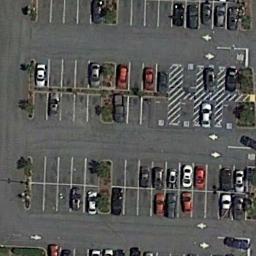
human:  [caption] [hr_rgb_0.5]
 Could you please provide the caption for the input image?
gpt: Many cars of different styles and colors are on the parking lot .

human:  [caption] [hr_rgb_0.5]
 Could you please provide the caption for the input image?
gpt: More than a half of the cars in the parking lot are black .

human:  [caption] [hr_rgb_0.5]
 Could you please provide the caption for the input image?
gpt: The parking lot has some parked cars of different colors .

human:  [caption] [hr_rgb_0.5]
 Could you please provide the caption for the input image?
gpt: There are some cars on the parking lot .

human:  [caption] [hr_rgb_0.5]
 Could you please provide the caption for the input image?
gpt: There are some cars and some empty space on the parking lot .